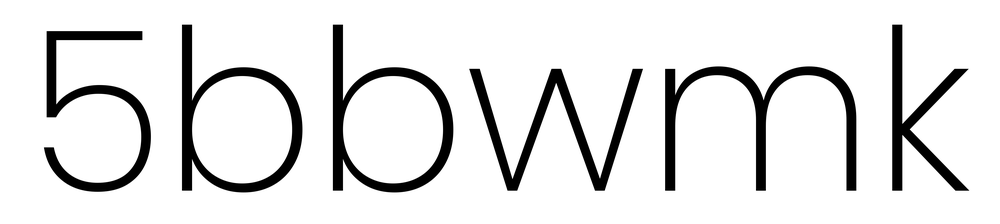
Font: Poppins-ExtraLight